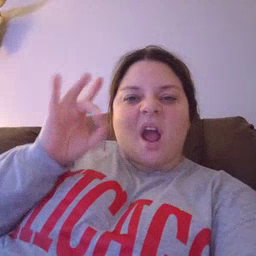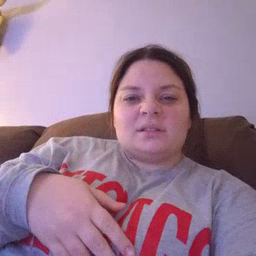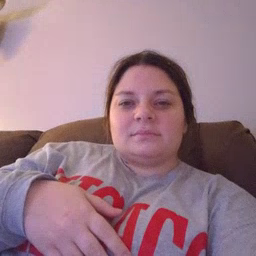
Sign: hate